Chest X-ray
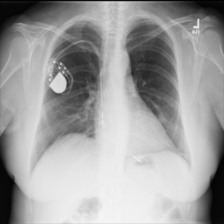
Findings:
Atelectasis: positive
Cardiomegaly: negative
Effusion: negative
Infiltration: negative
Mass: negative
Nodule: negative
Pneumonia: negative
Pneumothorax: negative
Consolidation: negative
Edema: negative
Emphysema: negative
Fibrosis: negative
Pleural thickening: negative
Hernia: negative